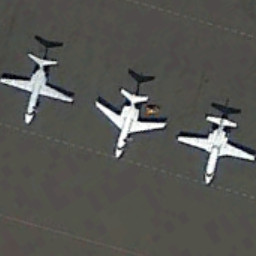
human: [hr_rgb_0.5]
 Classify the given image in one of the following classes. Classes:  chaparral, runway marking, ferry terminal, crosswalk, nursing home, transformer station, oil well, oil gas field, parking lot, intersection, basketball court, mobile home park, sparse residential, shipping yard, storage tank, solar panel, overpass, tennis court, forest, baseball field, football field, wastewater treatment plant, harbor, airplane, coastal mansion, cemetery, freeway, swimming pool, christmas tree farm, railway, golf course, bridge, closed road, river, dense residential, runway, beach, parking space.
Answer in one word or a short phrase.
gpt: airplane